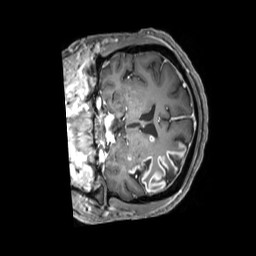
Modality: T1w
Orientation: coronal
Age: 53
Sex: female
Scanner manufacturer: philips
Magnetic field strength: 3 T
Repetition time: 0.009881 s
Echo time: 0.004604 s